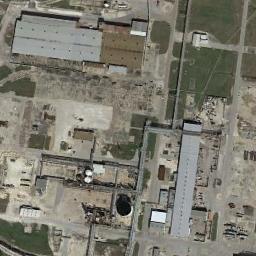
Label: industrial_area